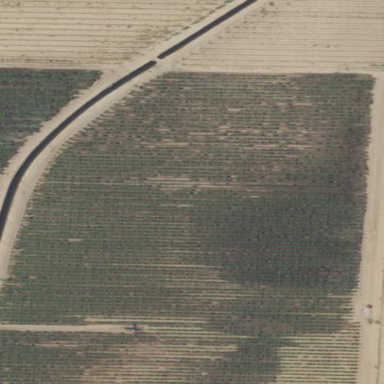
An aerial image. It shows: Almond orchard with rows of almond trees.